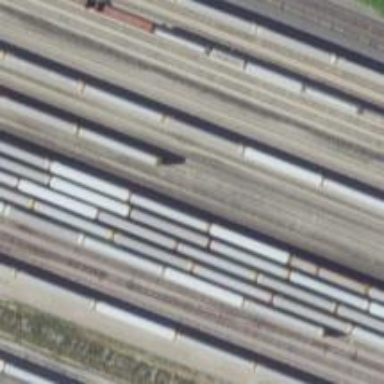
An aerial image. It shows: Railway yard in service.